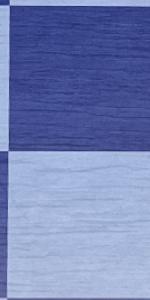
Label: Empty